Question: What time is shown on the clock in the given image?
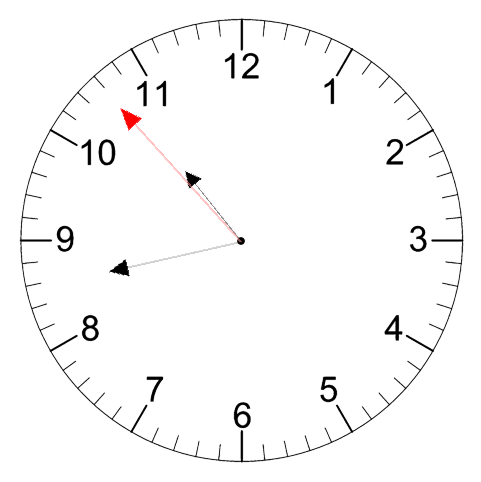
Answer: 10:42:53